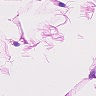
Metastatic tissue present: no